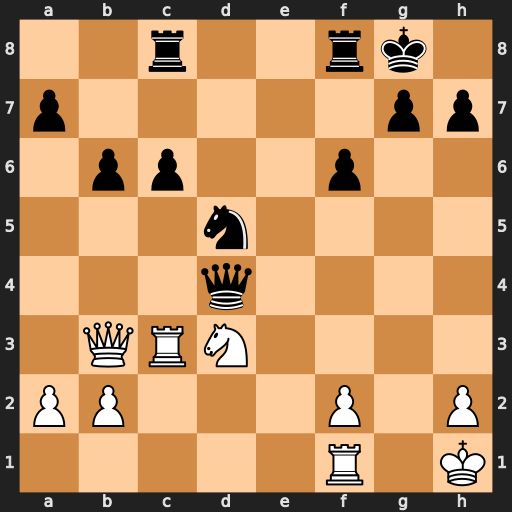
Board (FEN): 2r2rk1/p5pp/1pp2p2/3n4/3q4/1QRN4/PP3P1P/5R1K
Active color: w
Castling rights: -
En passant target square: -
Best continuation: Rc4 Qxc4 Qxc4